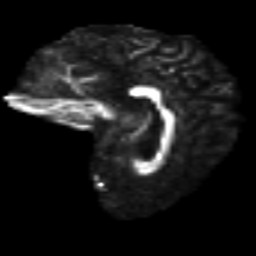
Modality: FA
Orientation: sagittal
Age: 47
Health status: ill
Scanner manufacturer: philips
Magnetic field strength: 3 T
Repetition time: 9 s
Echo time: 0.127 s